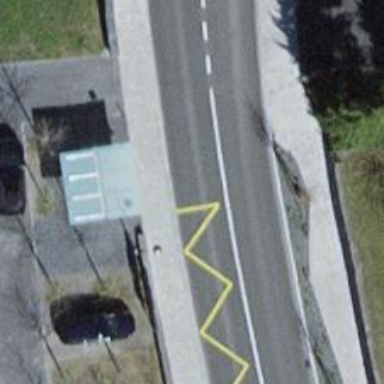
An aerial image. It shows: Bus stop with shelter. It is platform for public transport.